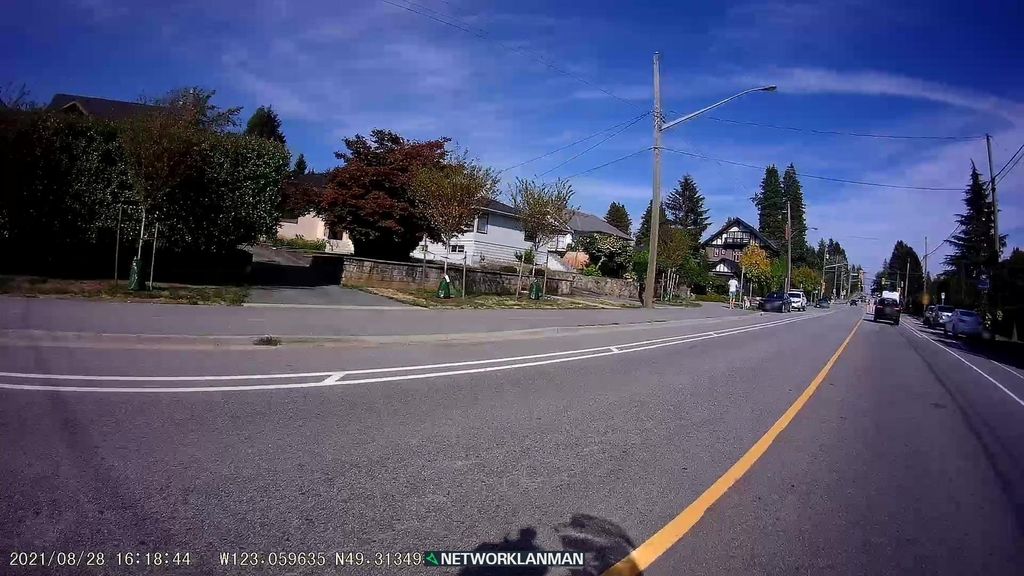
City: vancouver